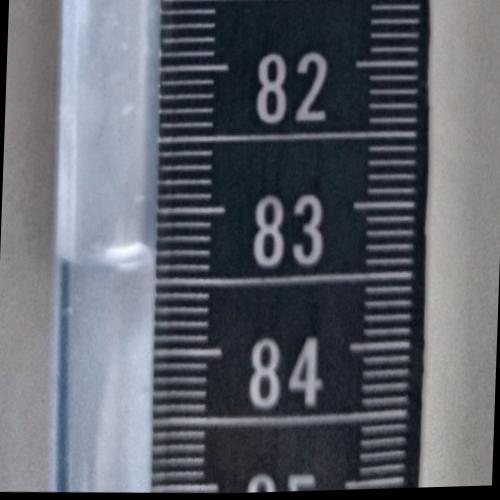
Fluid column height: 83.4 cm